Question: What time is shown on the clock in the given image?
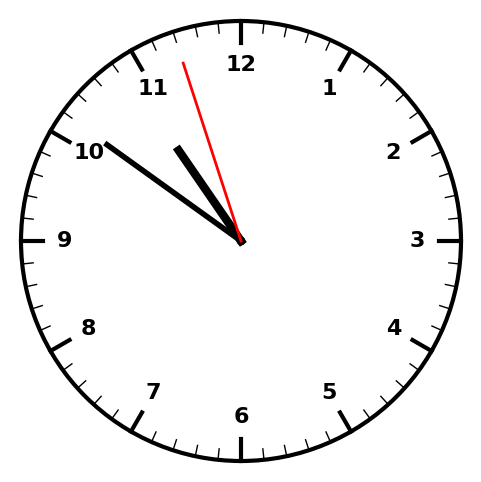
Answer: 10:50:57